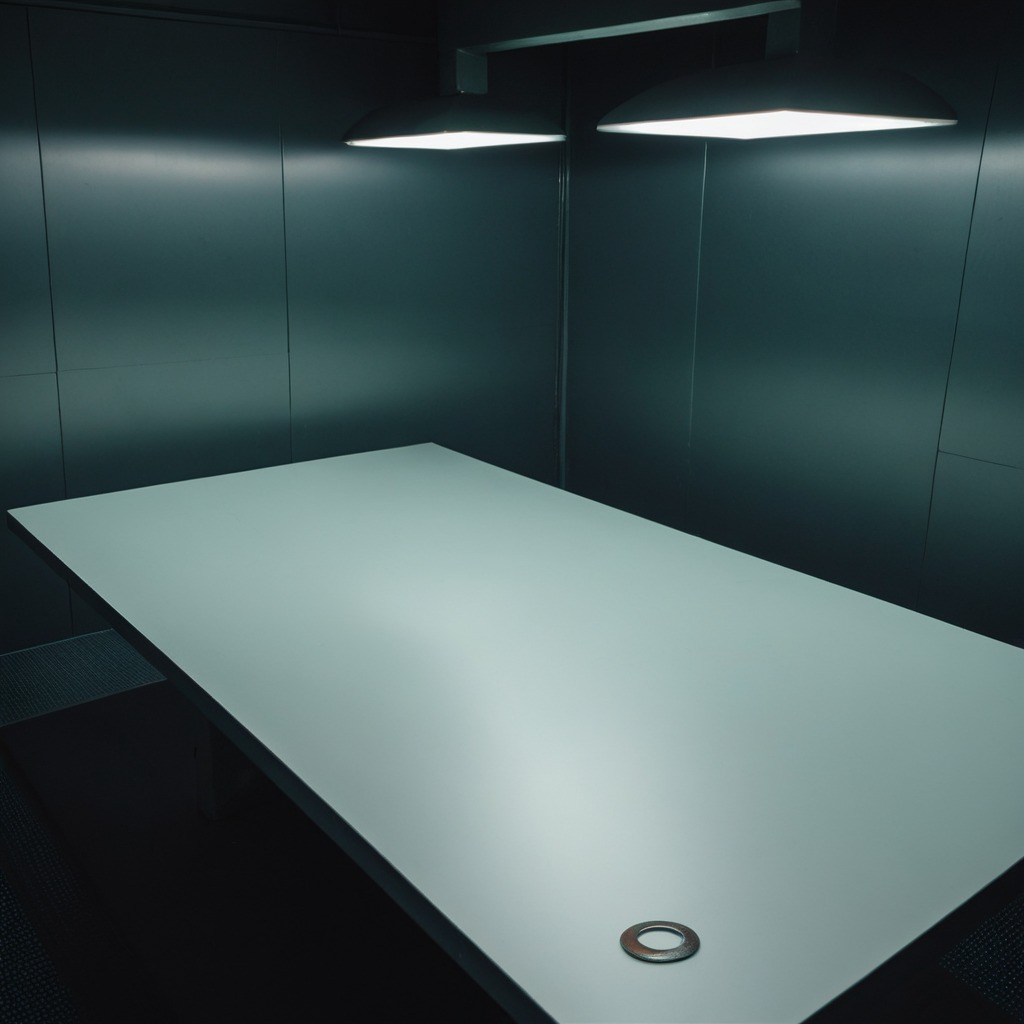
A flat metal washer is lying on a clean empty table in a railway signal maintenance room lit by harsh overhead fluorescents.